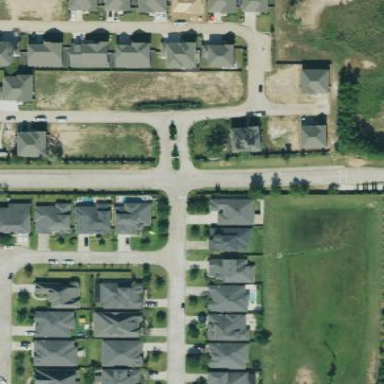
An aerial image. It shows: Residential neighbourhood.